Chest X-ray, PA view. Patient: 62 years old, sex M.
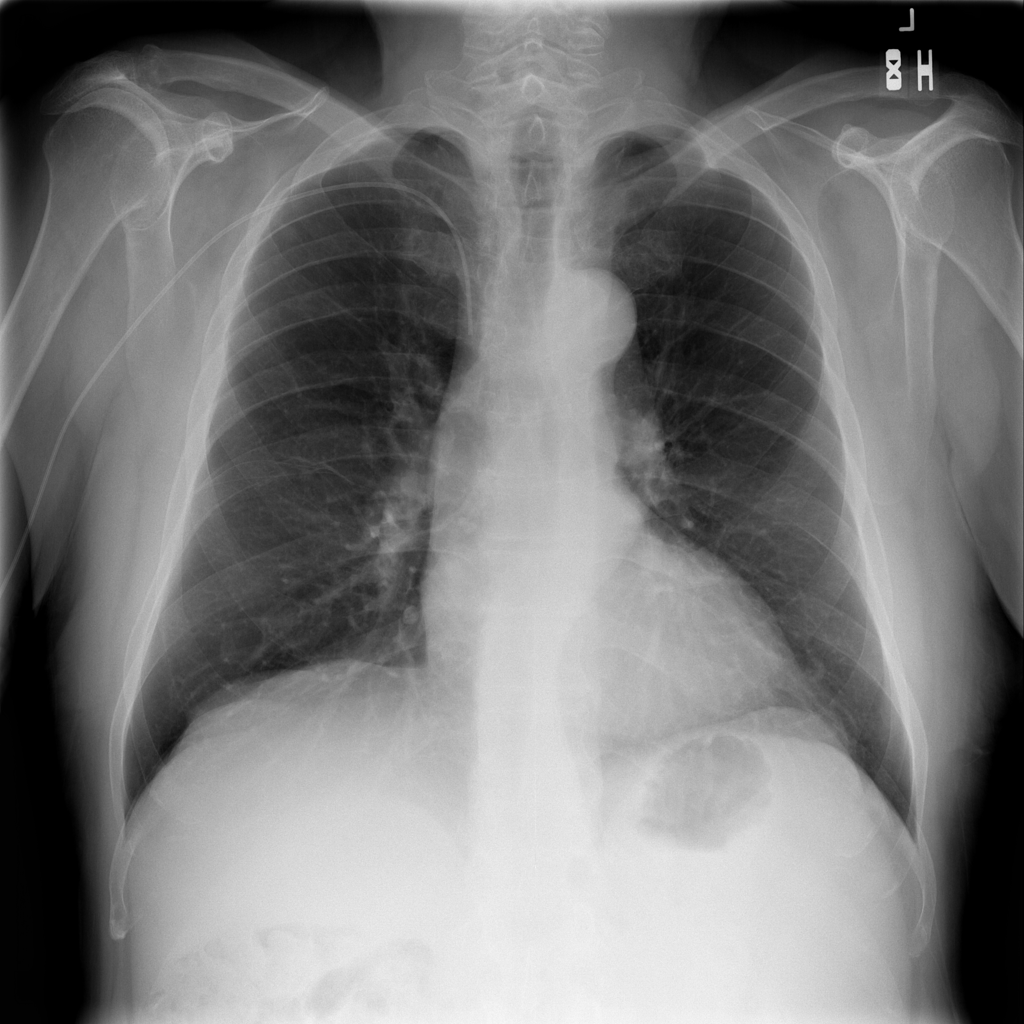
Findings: Nodule